This time-frequency spectrogram was computed from a rotor test-rig vibration snapshot; brighter regions carry more energy. Classify the rotor condition as one of: normal, misalignment, unbalance, looseness.
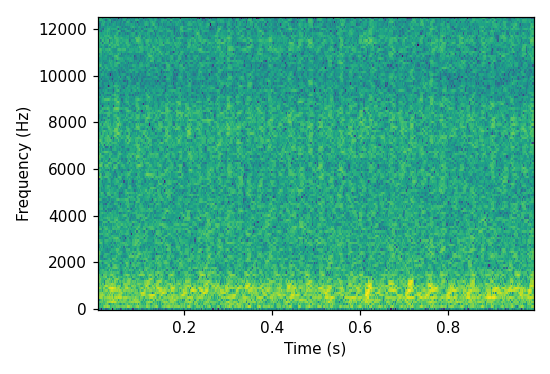
Answer: unbalance